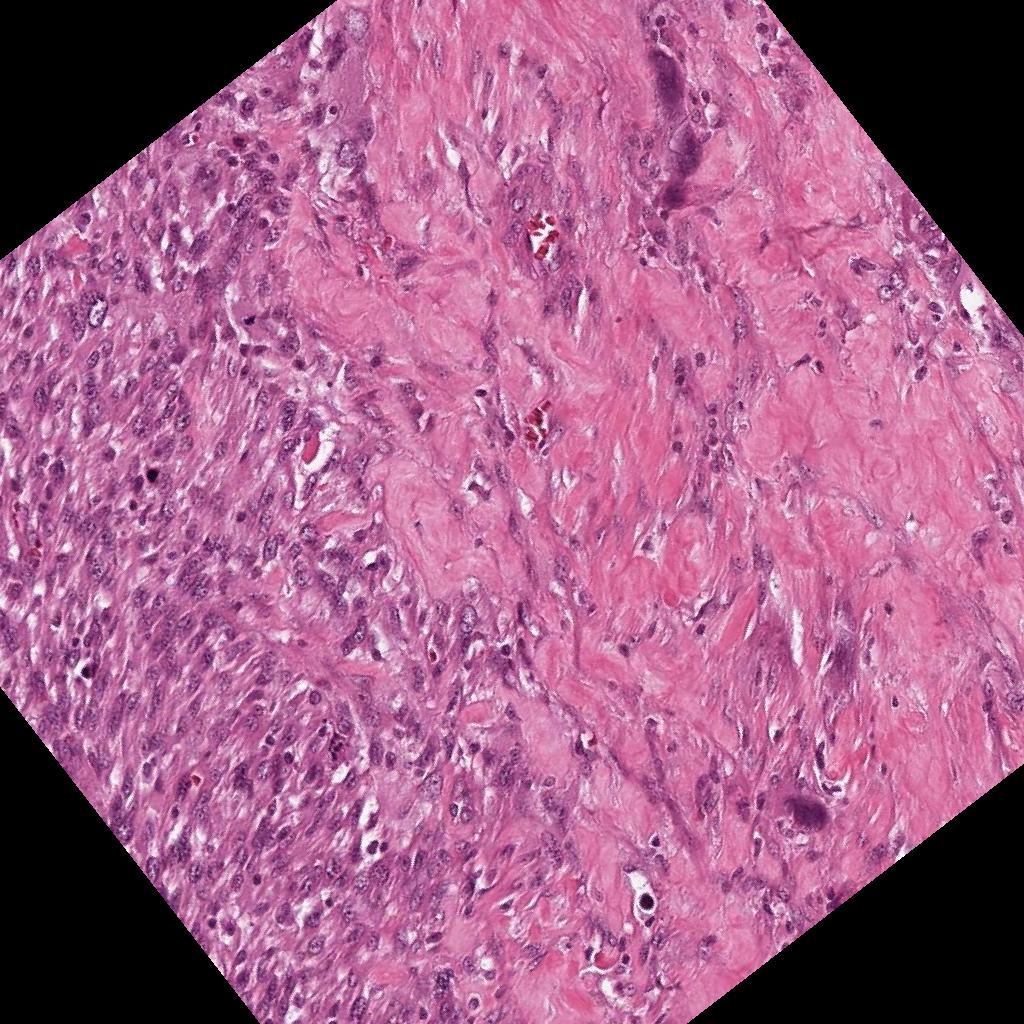
Label: Viable